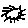
Label: sun